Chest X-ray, PA view. Patient: 20 years old, sex F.
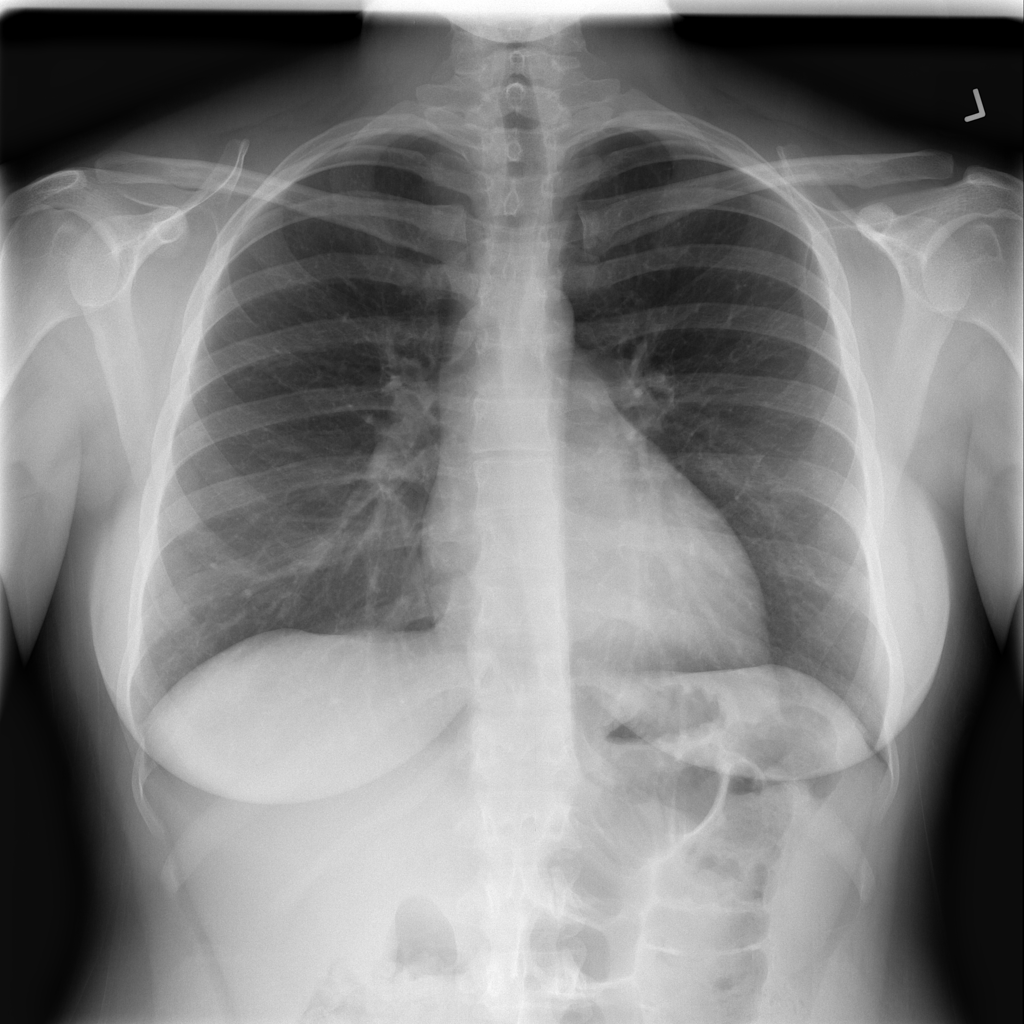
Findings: No Finding